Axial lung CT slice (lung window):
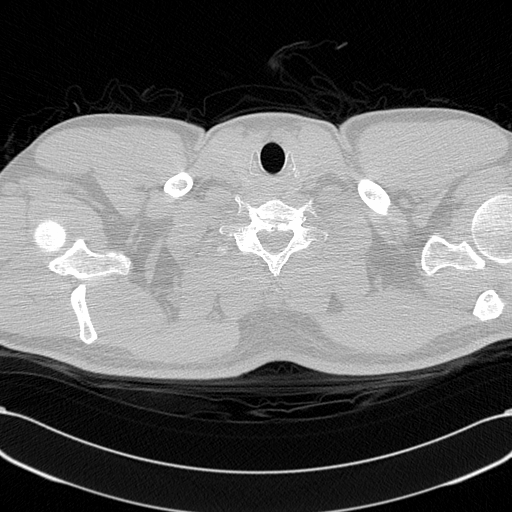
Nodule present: no